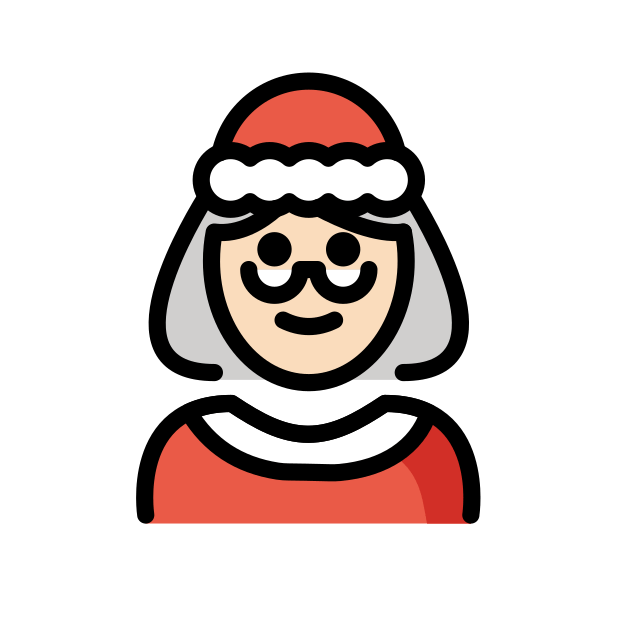
Mrs. Claus: light skin tone